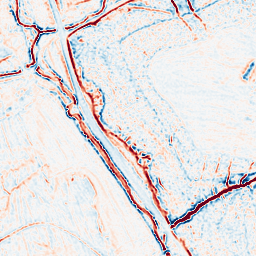
Category: multiscale
Decomposition family: log
Decomposition parameters: sigma: 1
Upsampling method: sinc_hamming
Upsampling parameters: scale: 2
kernel_size: 4
Upsampling scale: 2